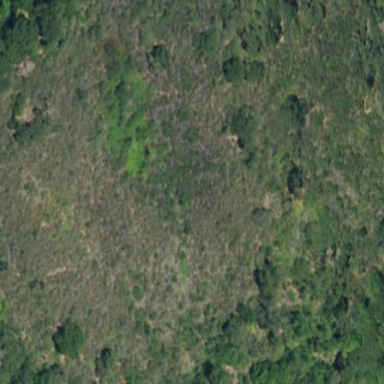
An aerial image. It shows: Area covered in scrub vegetation.